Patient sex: M
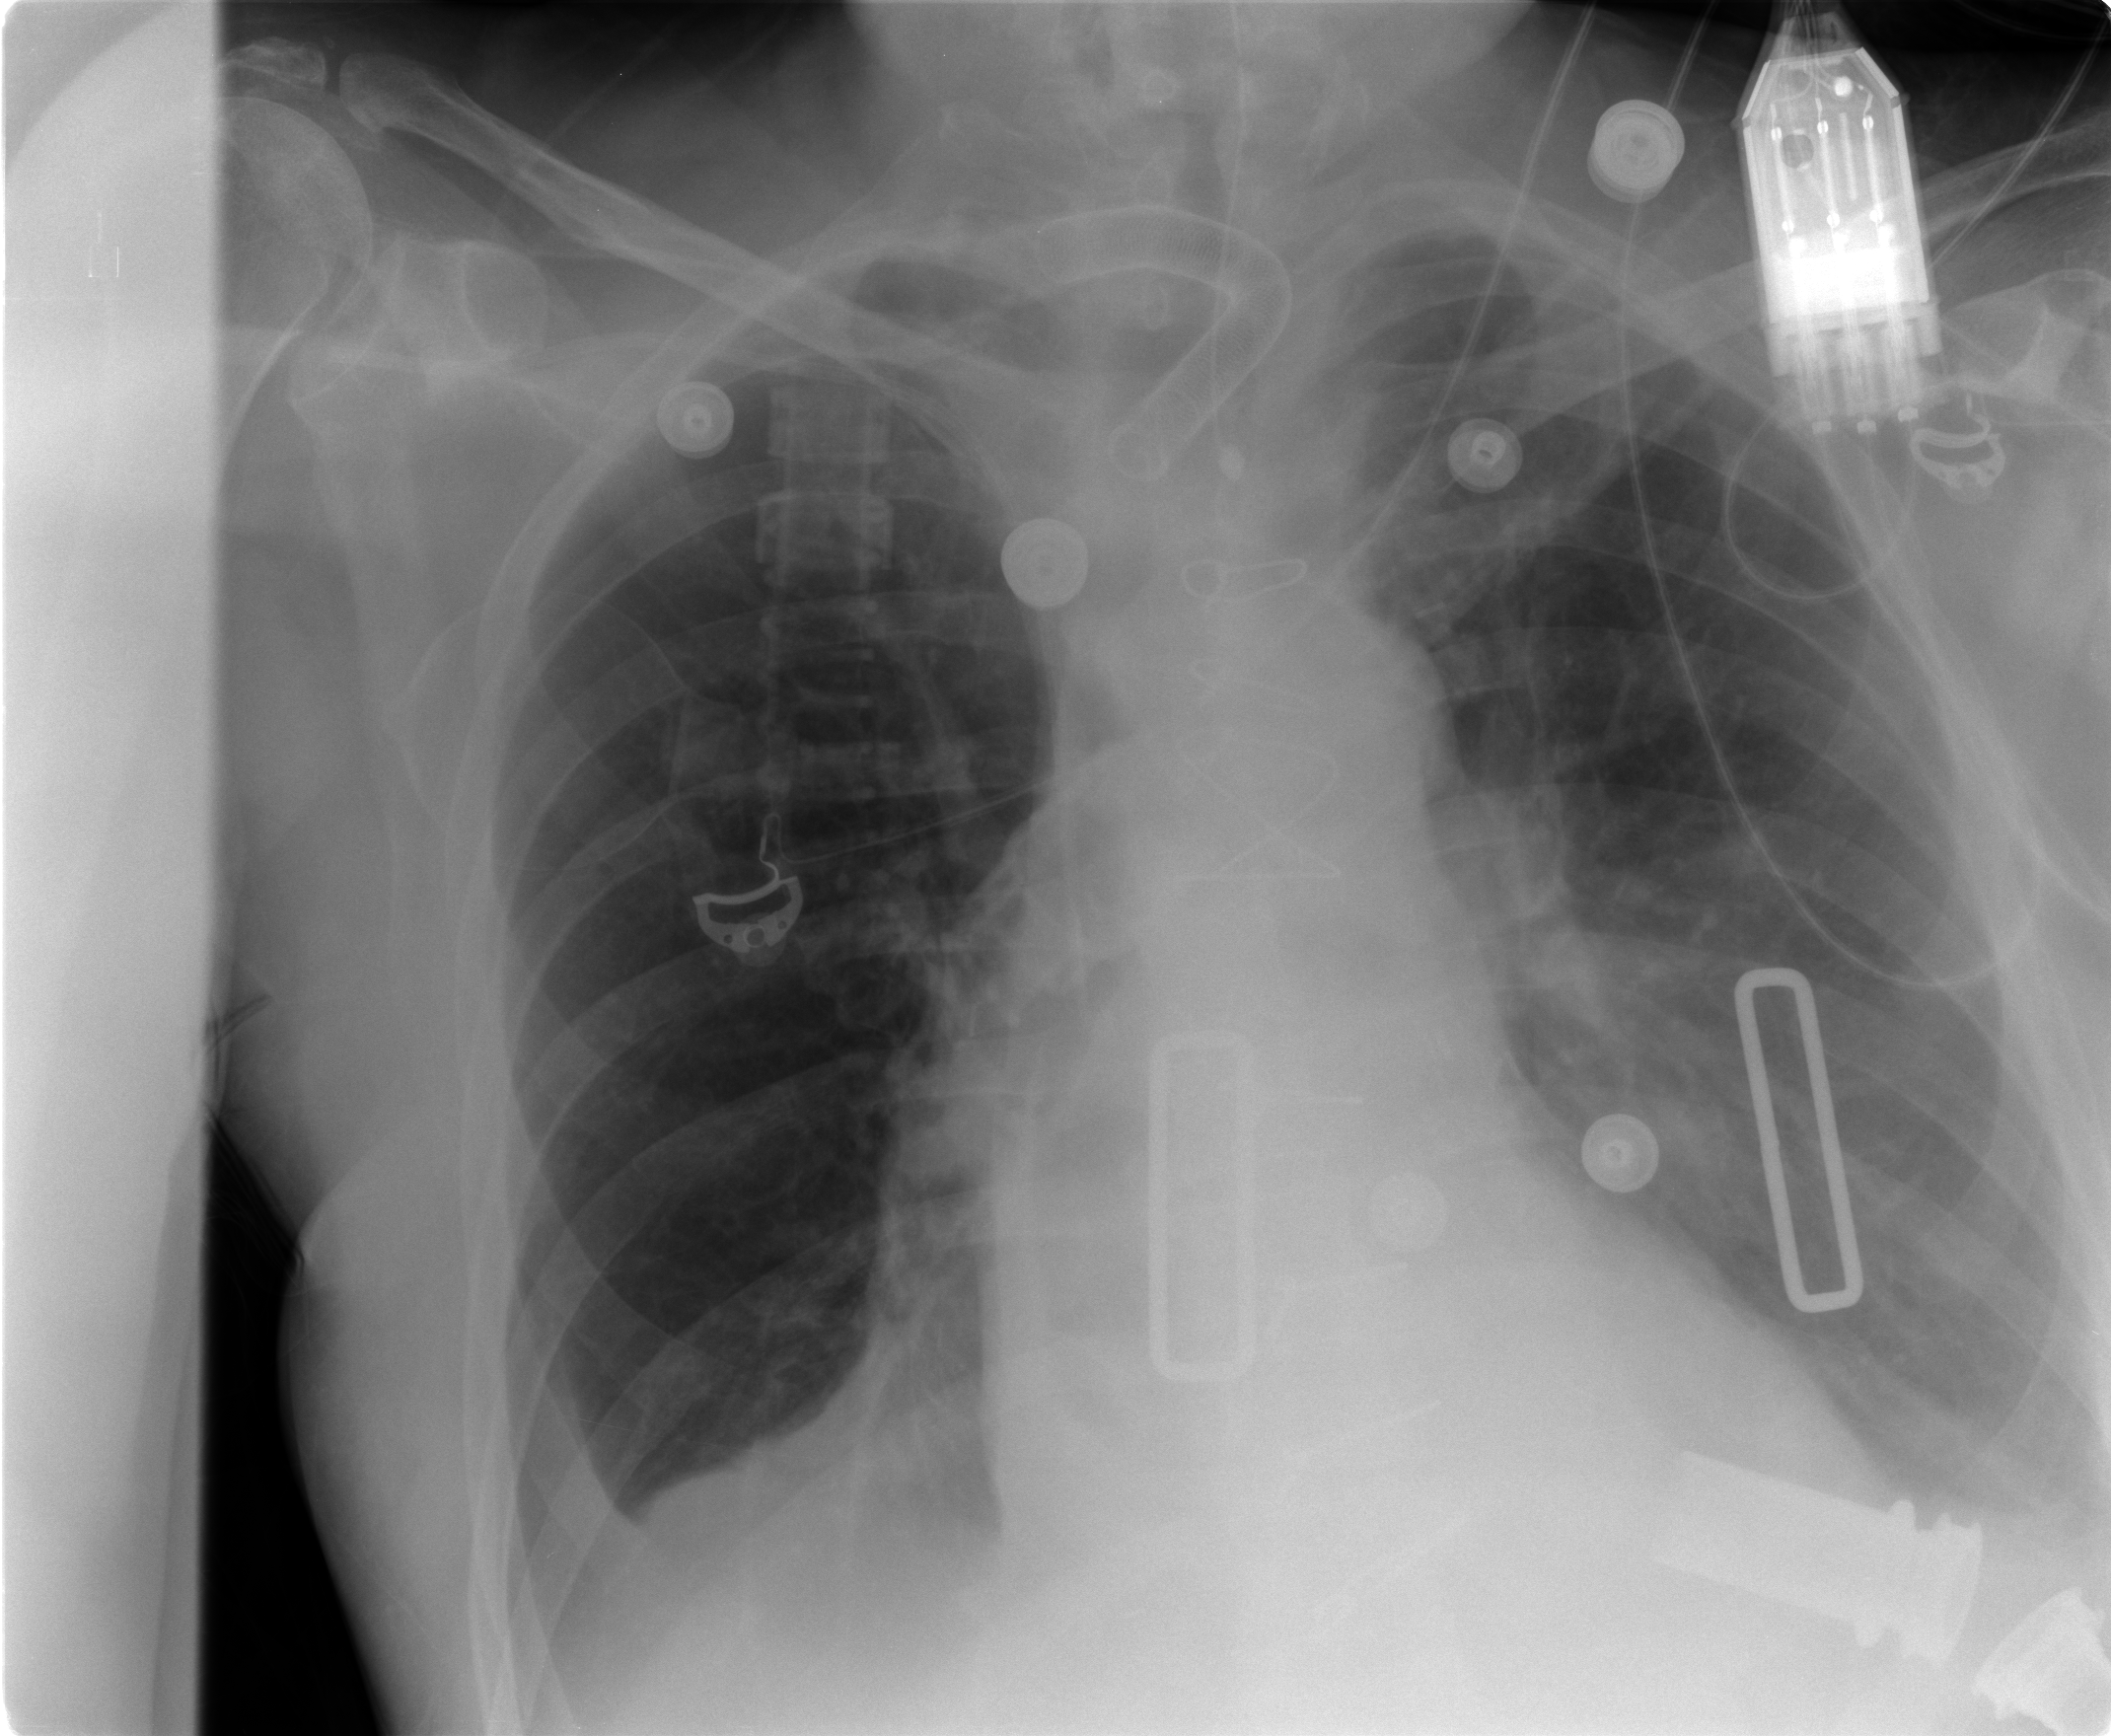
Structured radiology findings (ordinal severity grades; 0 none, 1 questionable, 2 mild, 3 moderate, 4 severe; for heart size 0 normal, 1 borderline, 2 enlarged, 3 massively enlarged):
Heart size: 1
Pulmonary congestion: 0
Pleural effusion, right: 2
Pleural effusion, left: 2
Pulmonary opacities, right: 0
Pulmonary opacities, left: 0
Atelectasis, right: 2
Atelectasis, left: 2